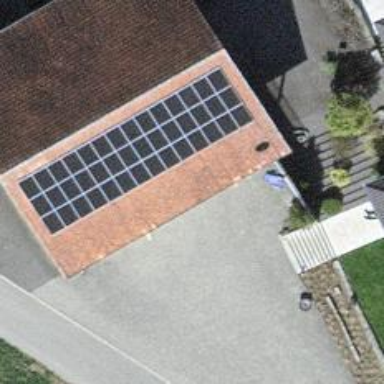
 consisting of solar photovoltaic panels."